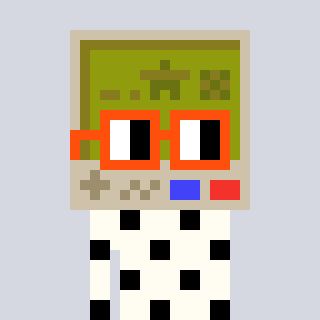
a pixel art character with square orange glasses, a gameboy-shaped head and a grayscale-colored body on a cool background